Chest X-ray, AP view. Patient: 40 years old, sex M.
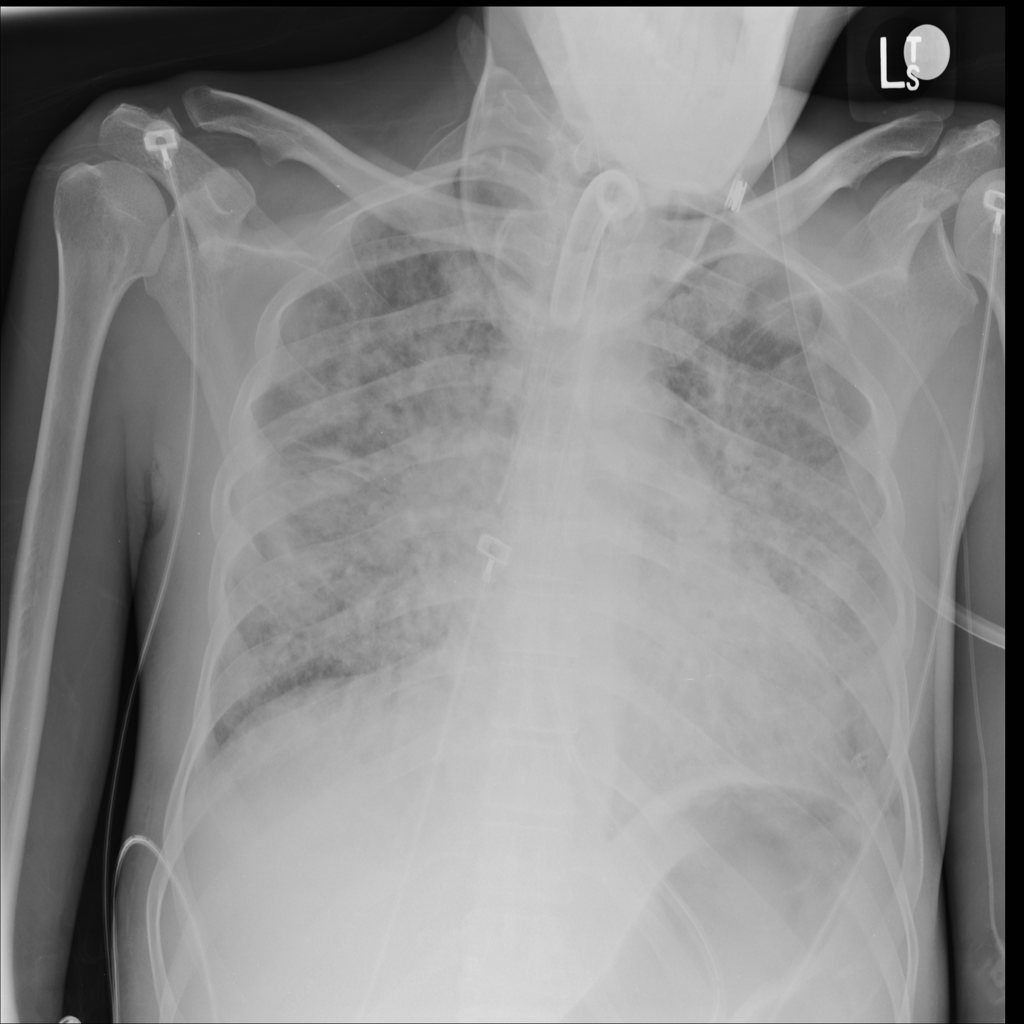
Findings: No Finding